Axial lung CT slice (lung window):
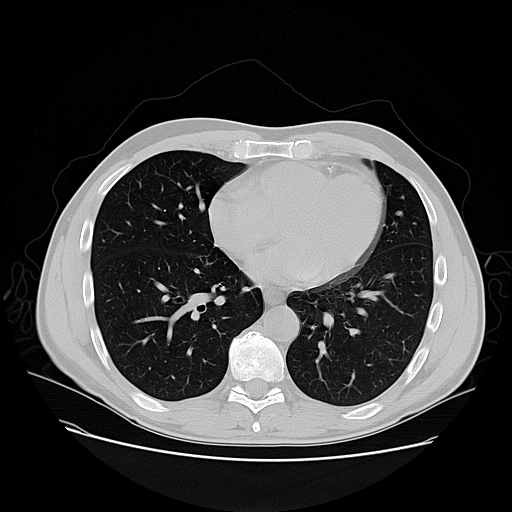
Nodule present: no